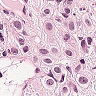
Metastatic tissue present: yes